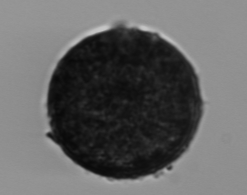
Label: Coscinodiscus